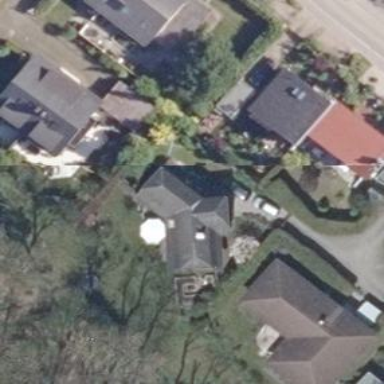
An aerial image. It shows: Building with hipped roof shape.